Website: lowes
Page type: payment
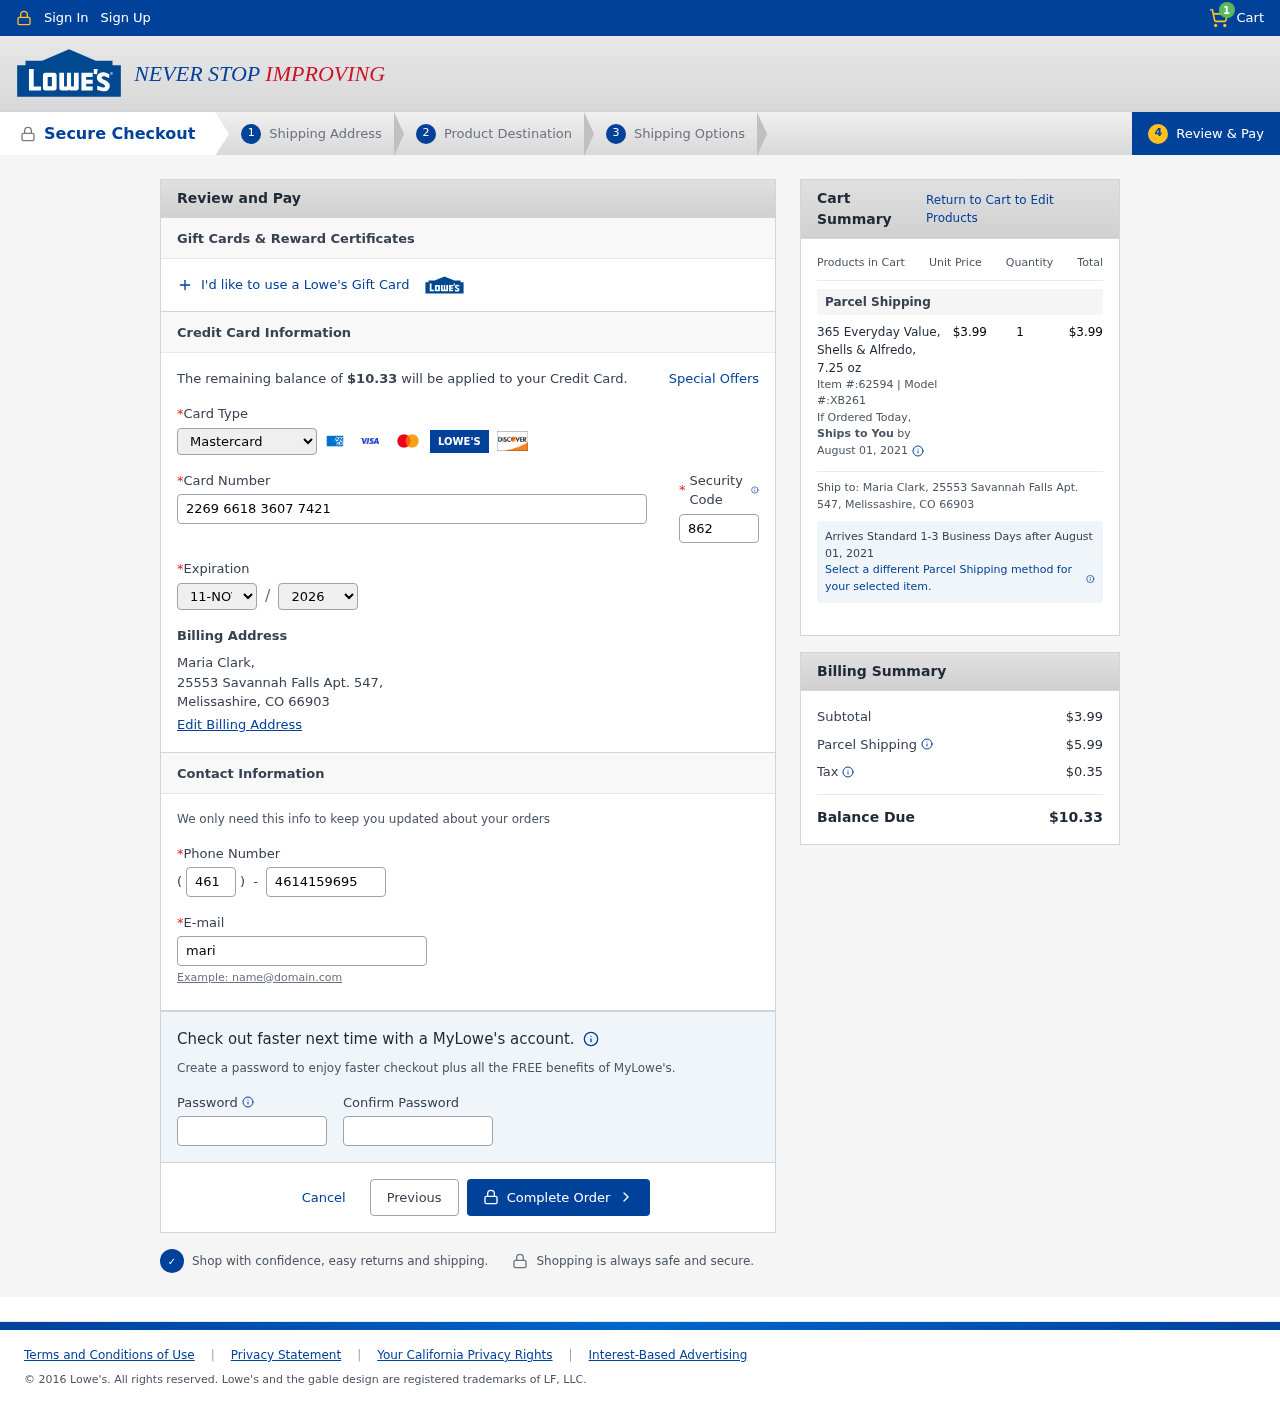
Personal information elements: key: PII_CARD_CVV
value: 862
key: PII_CARD_EXPIRY_MONTH
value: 11
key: PII_CARD_EXPIRY_YEAR
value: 26
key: PII_CARD_NUMBER
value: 2269 6618 3607 7421
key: PII_CARD_TYPE
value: Mastercard
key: PII_CITY_STATE_ZIP
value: Melissashire, CO 66903
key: PII_EMAIL
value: mariaclark@yahoo.com
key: PII_FULLNAME
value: Maria Clark,
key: PII_PHONE
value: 4614159695
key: PII_PHONE_AREA
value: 461
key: PII_STREET
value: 25553 Savannah Falls Apt. 547
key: PII_STREET
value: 25553 Savannah Falls Apt. 547,
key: PII_FULLNAME2
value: Maria Clark
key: PII_CITY
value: Melissashire
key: PII_STATE_ABBR
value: CO
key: PII_POSTCODE
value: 66903
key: PII_POSTCODE_FULL
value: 66903
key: PII_CITY_STATE
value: Melissashire, CO
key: PII_POSTCODE_NUMERIC
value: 66903
Product elements: key: PRODUCT1_NAME
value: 365 Everyday Value, Shells & Alfredo, 7.25 oz
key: PRODUCT1_PRICE
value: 3.99
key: PRODUCT1_QUANTITY
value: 1
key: PRODUCT1_ITEM
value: Item #:62594
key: PRODUCT1_MODEL
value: Model #:XB261
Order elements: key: ORDER_NUM_ITEMS
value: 1
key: ORDER_TOTAL
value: $10.33
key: ORDER_SHIPPING_DATE
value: August 01, 2021
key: ORDER_SUBTOTAL
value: $3.99
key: ORDER_SHIPPING_DATE2
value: August 01, 2021
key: ORDER_SHIPPING_COST
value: $5.99
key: ORDER_TAX
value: $0.35